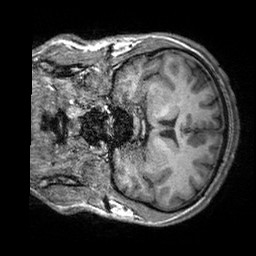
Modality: T1w
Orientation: coronal
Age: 29
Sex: male
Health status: healthy
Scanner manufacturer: siemens
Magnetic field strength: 3 T
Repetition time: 2.3 s
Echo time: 0.00303 s